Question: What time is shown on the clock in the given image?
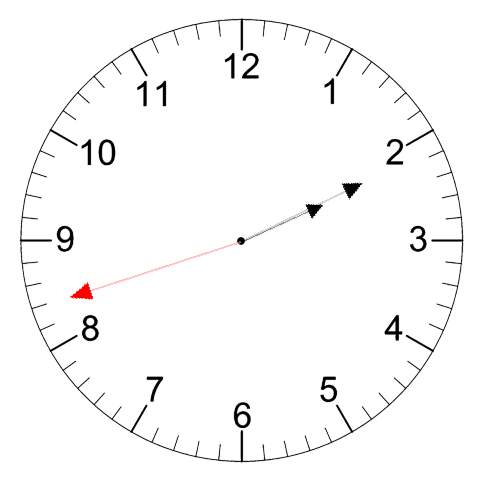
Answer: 02:10:42